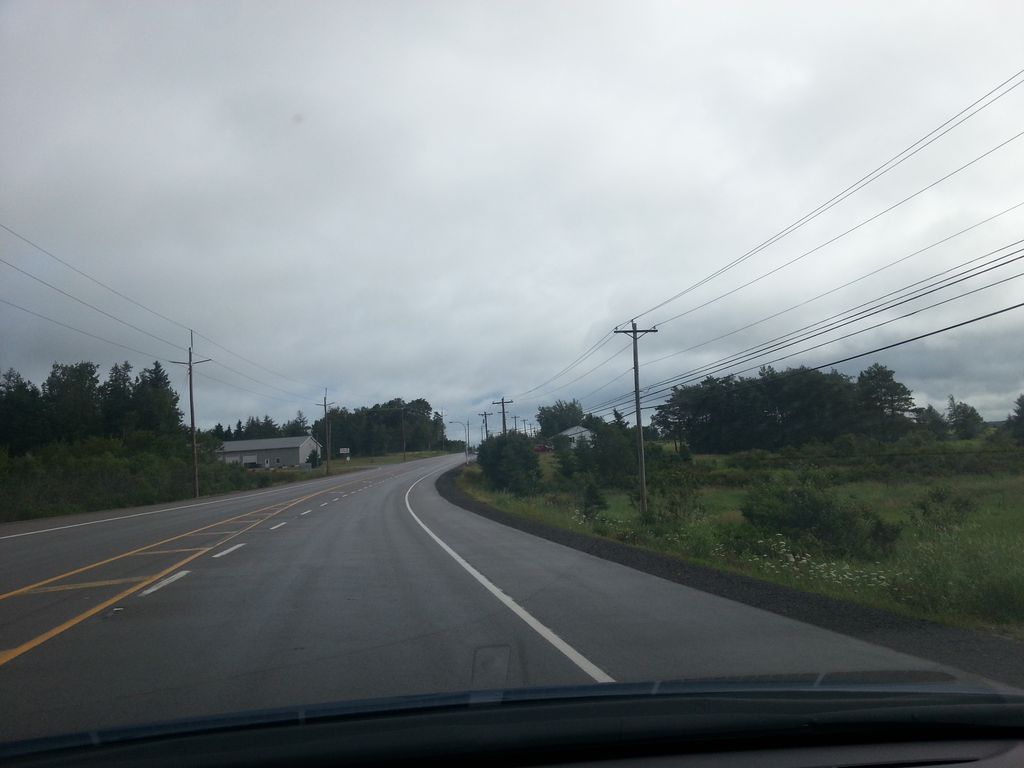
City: charlottetown